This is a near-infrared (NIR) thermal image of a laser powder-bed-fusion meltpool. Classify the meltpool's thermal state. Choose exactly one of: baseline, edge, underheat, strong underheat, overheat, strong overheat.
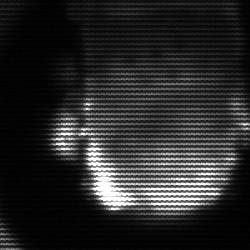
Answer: baseline